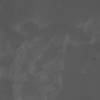
Label: not_dusty